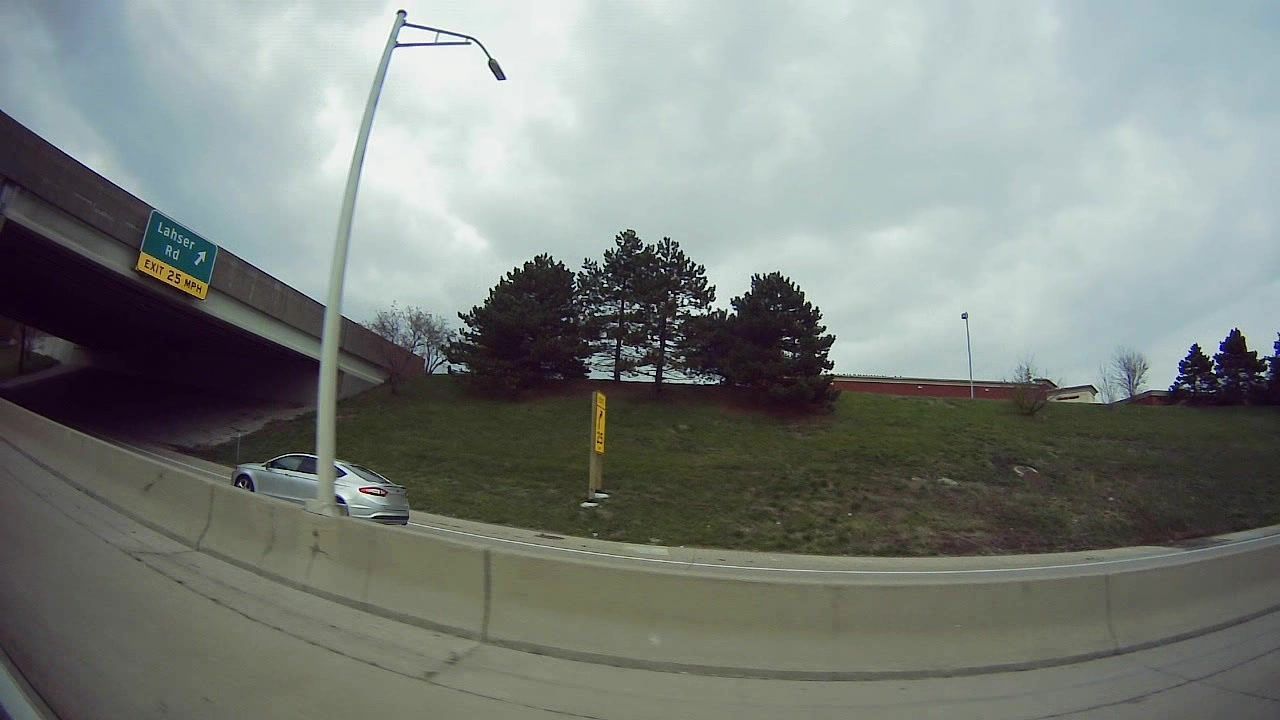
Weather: cloudy
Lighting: day
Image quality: good
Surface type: driving surface
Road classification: motorway
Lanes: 3
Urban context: suburban or peri-urban
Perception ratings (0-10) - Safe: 0.73, Lively: 2.82, Beautiful: 3.88, Boring: 6.73, Depressing: 7.15, Wealthy: 1.14